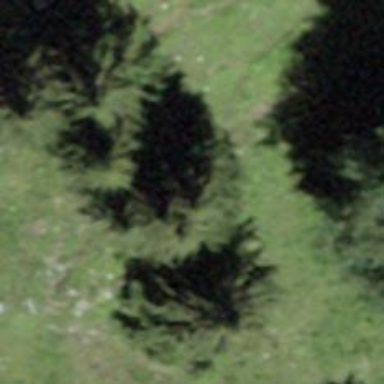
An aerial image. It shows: Needle-leaved tree in nature.